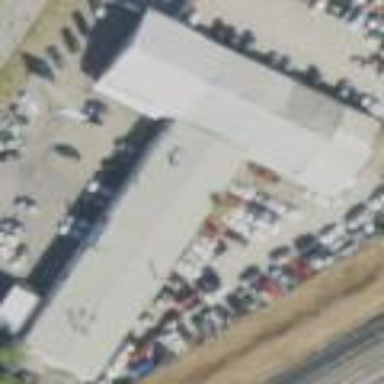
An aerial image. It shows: Car repair building.